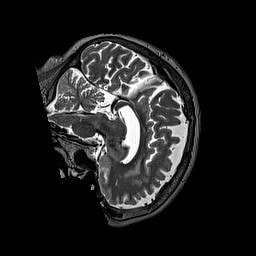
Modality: T2w
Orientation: sagittal
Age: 62
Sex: female
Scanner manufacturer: siemens
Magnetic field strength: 3 T
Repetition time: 3.2 s
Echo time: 0.567 s